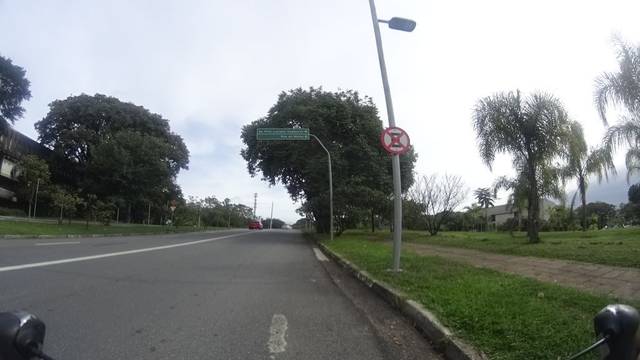
Region: Brazil
Coordinates: -23.563, -46.72